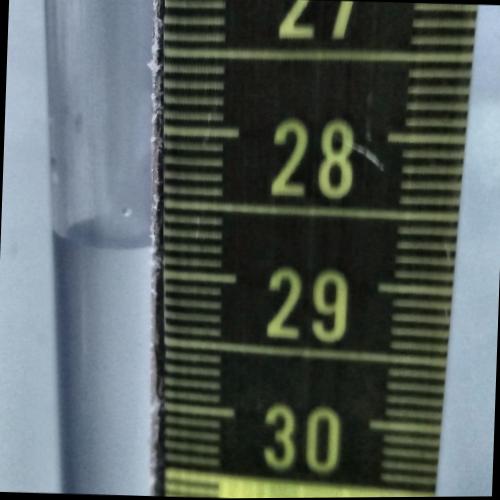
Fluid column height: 28.8 cm